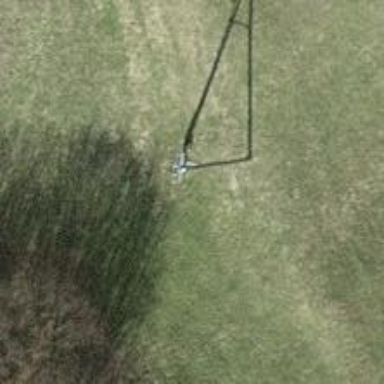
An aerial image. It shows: Guyed power pole.